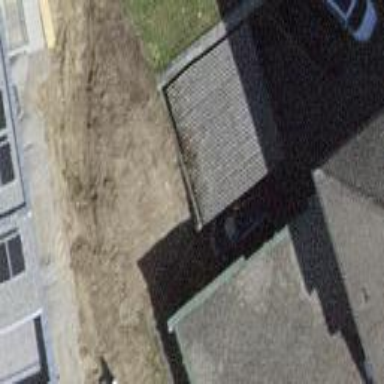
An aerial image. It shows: Shed used for bicycle parking.